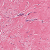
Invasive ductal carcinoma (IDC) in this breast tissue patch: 0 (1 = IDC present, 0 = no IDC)